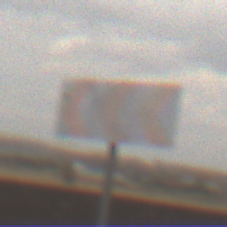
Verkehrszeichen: RichtungstafelnInKurvenGrossRechts
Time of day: MorningAfternoon
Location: Outdoor (Nature)
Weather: Overcast
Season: NotSpecified
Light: Natural